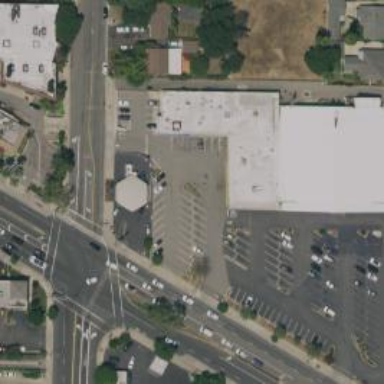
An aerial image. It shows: Retail building.